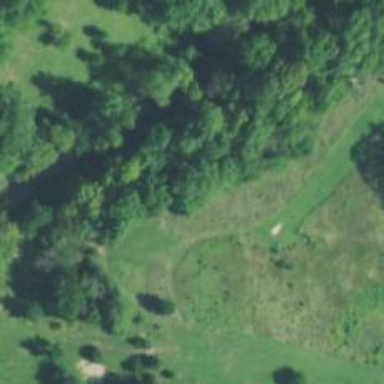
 perfect for leisurely sports activities."